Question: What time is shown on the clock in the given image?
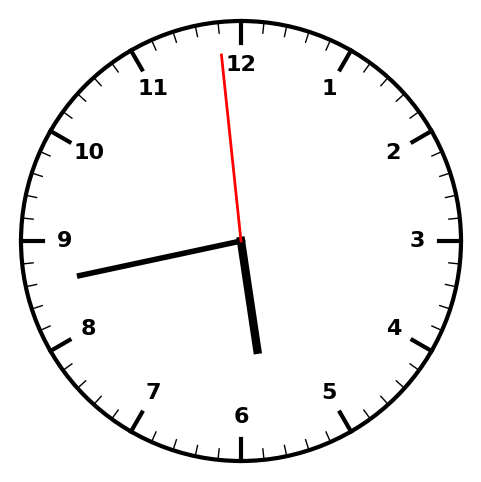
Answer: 05:42:59